Question: What's the difference between the "Node.js command prompt" and the Windows command prompt?
Or, more to the point, why does it even exist when you can run node programs from the Windows command prompt?
Note: I'm asking about this guy, the REPL:

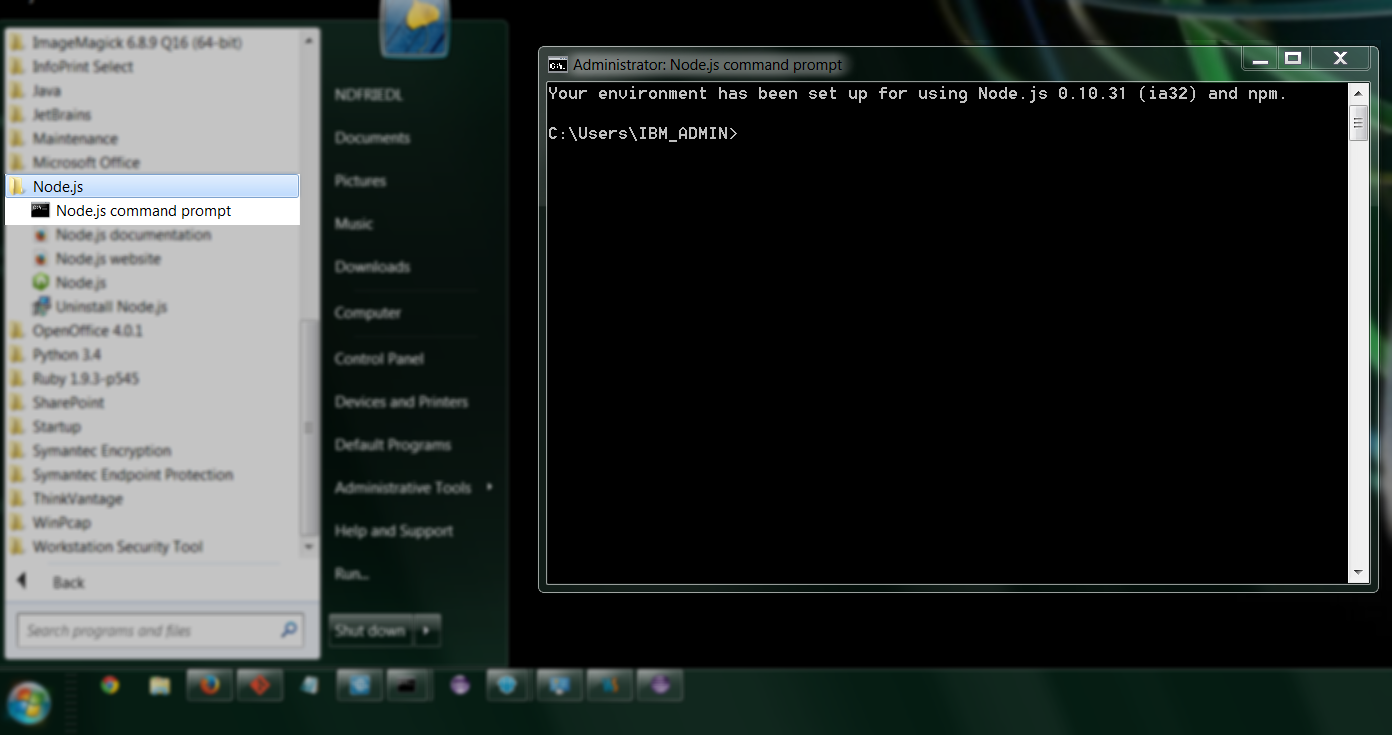
Answer: Read the property of the shortcut. It simply executes cmd.exe with an argument that executes a .bat file and then returns to the prompt.
'''
C:\Windows\System32\cmd.exe /k "C:\Program Files
odejs
odevars.bat"
'''
All it really does is ensure that the path is setup properly for using node and npm. I've never needed to use this because my path is setup to include these paths already